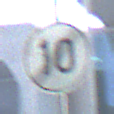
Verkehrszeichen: EndeGeschwindigkeit10
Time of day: MorningAfternoon
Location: Outdoor (Urban)
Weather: PartlyCloudy
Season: NotSpecified
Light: Natural